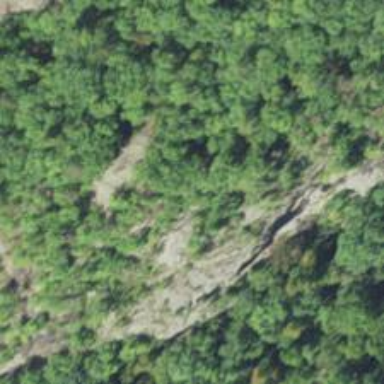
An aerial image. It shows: Cliff suitable for climbing.